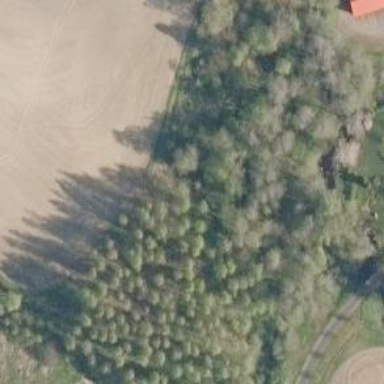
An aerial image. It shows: Forest area.